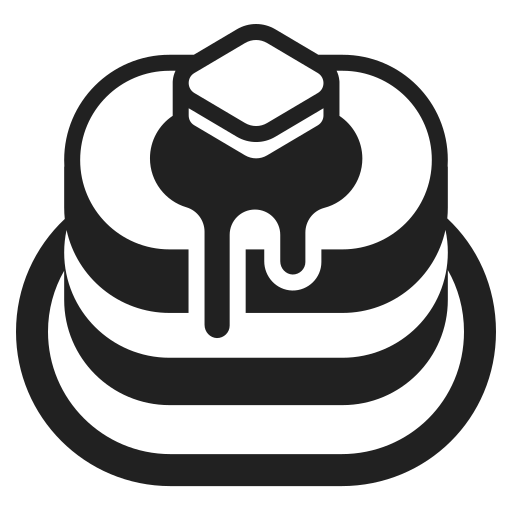
pancakes high contrast